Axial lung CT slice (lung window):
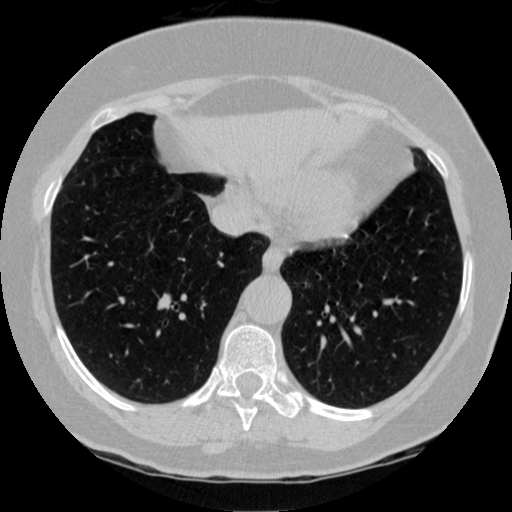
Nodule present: no